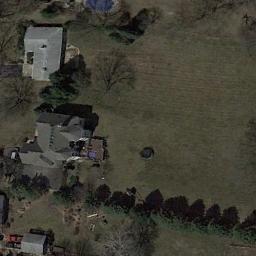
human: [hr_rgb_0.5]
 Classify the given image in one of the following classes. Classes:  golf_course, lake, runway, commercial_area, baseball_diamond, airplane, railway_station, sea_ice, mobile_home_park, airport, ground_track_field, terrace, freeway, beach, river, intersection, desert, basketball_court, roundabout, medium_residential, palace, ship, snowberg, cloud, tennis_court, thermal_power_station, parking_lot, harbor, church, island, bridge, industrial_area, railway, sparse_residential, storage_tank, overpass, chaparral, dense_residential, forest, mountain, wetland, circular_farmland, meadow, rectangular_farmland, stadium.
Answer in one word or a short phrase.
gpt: sparse_residential